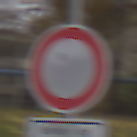
Verkehrszeichen: VerbotFahrzeugeAllerArt
Zusatzzeichen unten: BesondereFahrzeugeUndTransportgueter9
Umgebung: Outdoor, Nature
Tageszeit: MorningAfternoon
Wetter: Overcast
Licht: Natural
Jahreszeit: Autumn
Kontrast: LowContrast